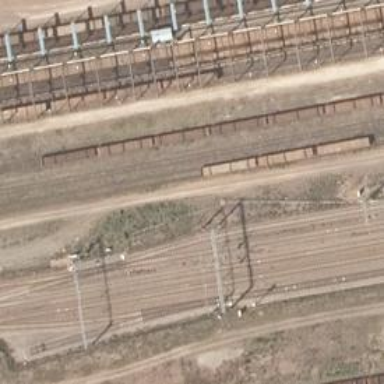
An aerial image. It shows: Rail siding with electrified contact lines.